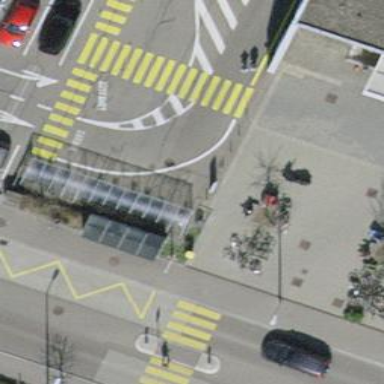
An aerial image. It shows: Bicycle parking facility.